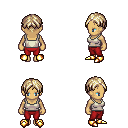
a pixel art fantasy rpg character, female body template, human, tanned skin, white pirate shirt, red pants, white blonde parted hairstyle, gold boots, four views (front, back, left, right), 2x2 character sprite sheet, small pixel art, hard edges, no anti-aliasing